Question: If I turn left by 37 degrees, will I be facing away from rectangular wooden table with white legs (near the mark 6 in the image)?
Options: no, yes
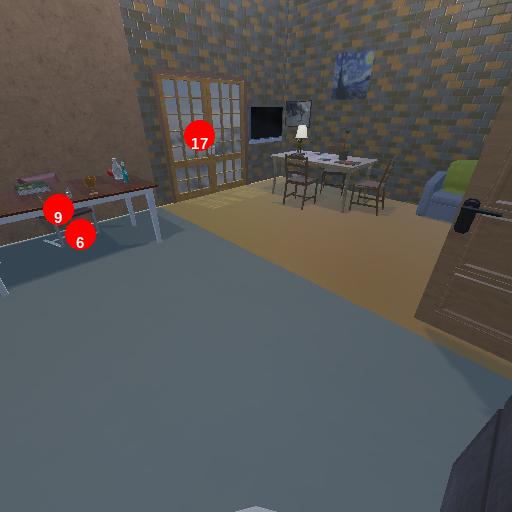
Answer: no